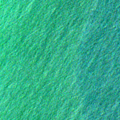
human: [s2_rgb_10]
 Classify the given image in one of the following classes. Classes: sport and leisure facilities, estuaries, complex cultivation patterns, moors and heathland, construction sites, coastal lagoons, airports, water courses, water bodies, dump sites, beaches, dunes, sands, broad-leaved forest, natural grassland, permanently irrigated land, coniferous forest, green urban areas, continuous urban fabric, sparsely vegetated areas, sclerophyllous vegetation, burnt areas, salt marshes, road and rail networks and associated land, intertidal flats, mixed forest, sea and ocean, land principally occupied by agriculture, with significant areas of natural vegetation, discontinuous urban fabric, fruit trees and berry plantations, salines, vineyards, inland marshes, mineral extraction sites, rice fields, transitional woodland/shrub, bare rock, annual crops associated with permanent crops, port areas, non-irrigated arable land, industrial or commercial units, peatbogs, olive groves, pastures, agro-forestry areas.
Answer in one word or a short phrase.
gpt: sea and ocean